Question: Working on a part of code porting from threejs r47 to threejs r58. I have problems with canvas 2d texture where the loaded image is stretched.
The respective code snippet follows:
'''
var geometry = new THREE.SphereGeometry( 200, 80, 60 );
for ( var i = 0, l = geometry.faceVertexUvs[ 0 ].length; i < l; i ++ ) {
for ( var j = 0, jl = geometry.faceVertexUvs[ 0 ][ i ].length; j < jl; j ++ ) {
var uv = geometry.faceVertexUvs[ 0 ][ i ][ j ];
var a = uv.v * Math.PI - Math.PI / 2;
a = Math.sin(a);
uv.v = 0.5 - Math.log( ( 1 + a ) / ( 1 - a ) ) / ( 4 * Math.PI );
uv.v = 1 - uv.v;
}
}
'''
I think, there are some changes in the way geometry.faceVertexUvs are used from Threejs r47 to r58. Any help, warmly welcomed!.
Thanks in advance...
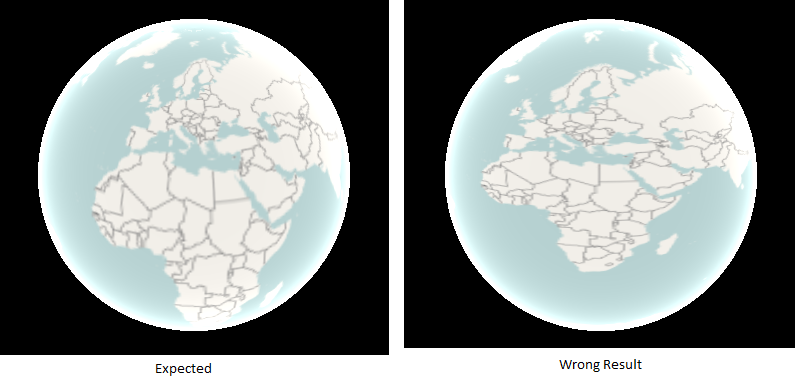
Answer: <URL>
"UV replaced with Vector2. This means .u and .v are now .x and .y."
from r53 to r54. Maybe this helps? :)